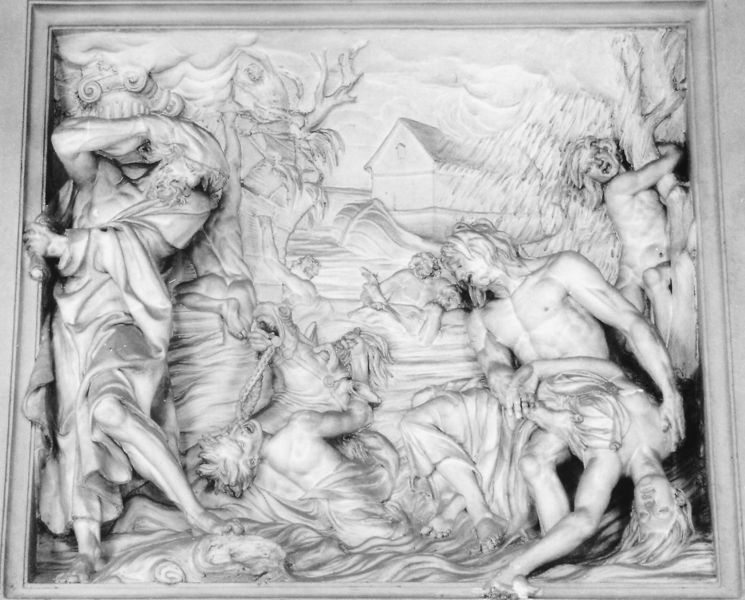
Titel: Die Sintflut
Künstler: Michel Anguier
Standort: Rom, S. Giovanni in Laterano (EU - I - Latium)
Schlagwörter: baum, mann, nackt, wasser, frauen, menschen, fenster, frau, marmor, männer, schwarz, säule, weiss, haus, wolke, falten, rahmen, stein, tot, ast, wind, haare, mantel, pferd, relief, flut, krieg, sturm, sterben, retten, kapitel, klammern, n